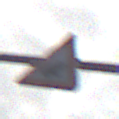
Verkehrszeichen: AmphibienwanderungLinks
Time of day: Midday
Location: Outdoor (Nature)
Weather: PartlyCloudy
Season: NotSpecified
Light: Natural